Question: I'm currently trying to create a report using SQL Developer.
I have these 2 tables:
'PERSONS (IDPerson, NamePerson) PENALTIES (IDPenalty, DatePenalty, Description, IDPerson)'
The tables are polulated.
How could I create a table like

using recursive queries in SQL? or it's there any other solution?
Thank you in advance.
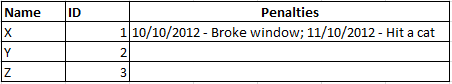
Answer: '''
select p.nameperson as name, p.idperson as id,
listagg(to_date(x.datepenalty, 'dd/mm/yyyy') || ' - ' || x.description, '; ')
within group (order by x.datepenalty) as penalties
from persons p left outer join penalties x
on p.idperson = x.idperson
group by p.idperson;
'''
(Not tested - you didn't provide test data.)